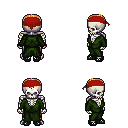
a pixel art fantasy rpg character, male body template, skeleton, green robe, gold greaves, light blonde short mohawk hairstyle, red bandana, ghillies, four views (front, back, left, right), 2x2 character sprite sheet, small pixel art, hard edges, no anti-aliasing